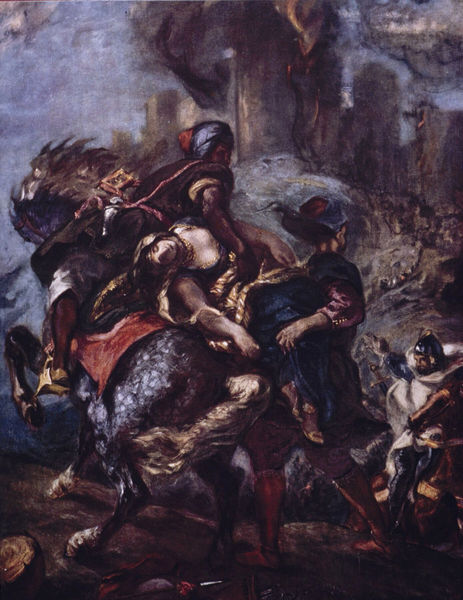
Titel: Raub der Rebecca
Künstler: Eugène Delacroix
Standort: Paris
Institution: Musée du Louvre
Schlagwörter: baum, berg, blau, dunkel, felsen, feuer, gemälde, haut, himmel, kampf, körper, mann, nackt, weiß, wolken, frauen, grün, menschen, stadt, ausschnitt, braun, brust, bunt, busen, frau, grau, hell, hut, kleid, männer, raum, rücken, schwarz, dame, gürtel, rot, schleier, tier, mütze, arm, arme, gesicht, halten, stein, tod, tot, toter, öl, erde, häuser, stamm, rauch, gewand, haare, mantel, decke, pferd, reiter, turm, beine, huf, hufe, mähne, sattel, schwanz, schweif, bein, brüste, fels, gebirge, brand, gewalt, krieg, schlacht, stürmisch, wild, soldaten, weiblich, detail, flucht, ruine, burg, türme, dubkel, brennen, festung, asien, gefahr, raub, uniform, waffen, gemetzel, soldat, fliehen, helm, stiefel, kämpfen, rüstung, schimmel, hufen, rom, römer, helme, beute, expressiv, ross, hilfe, kampfszene, gefangene, brauntöne, gefährlich, dramatik, sturz, entführung, frauenraub, sombre, räuber, femme, scheu, ohnmacht, turban, romantisme, islam, ausbruch, cheval, drache, chevaux, rettung, verletze, osten, turbane, römisch, galopp, alabaster, legende, aufbäumen, incendie, delacroix, château, marees, kriegsbeute, rittlings, feu, türken, etrusker, orientalen, armes, fumée, fingre, sabinerinnen, sabinerin, ohnmächtig, gerettet, raub der sabinerinnen, bewusstlos, maree, marree, n, rolt, seiter, sauvetage, perdescheif, frau wird entführt